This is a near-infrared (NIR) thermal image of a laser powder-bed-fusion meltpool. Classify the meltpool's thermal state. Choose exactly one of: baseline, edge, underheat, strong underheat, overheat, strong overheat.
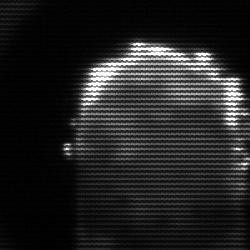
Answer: baseline